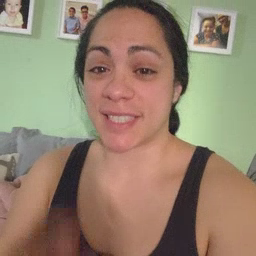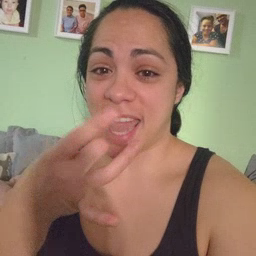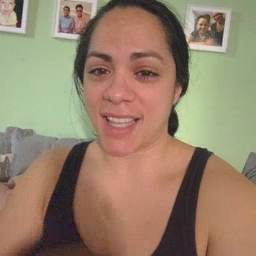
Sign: snack